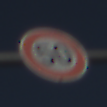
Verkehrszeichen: Geschwindigkeit50
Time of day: MorningAfternoon
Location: Outdoor (Nature)
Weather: Clear
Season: NotSpecified
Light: Natural